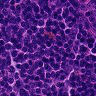
Metastatic tissue present: no